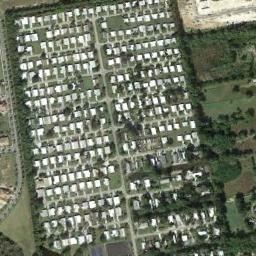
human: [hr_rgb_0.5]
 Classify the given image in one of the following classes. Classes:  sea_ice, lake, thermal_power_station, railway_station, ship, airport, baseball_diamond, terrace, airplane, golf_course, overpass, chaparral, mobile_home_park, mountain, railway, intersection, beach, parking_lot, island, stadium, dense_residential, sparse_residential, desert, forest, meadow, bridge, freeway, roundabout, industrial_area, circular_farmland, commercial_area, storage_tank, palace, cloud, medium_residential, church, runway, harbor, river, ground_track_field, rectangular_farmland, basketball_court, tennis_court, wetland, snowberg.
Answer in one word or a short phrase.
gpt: mobile_home_park